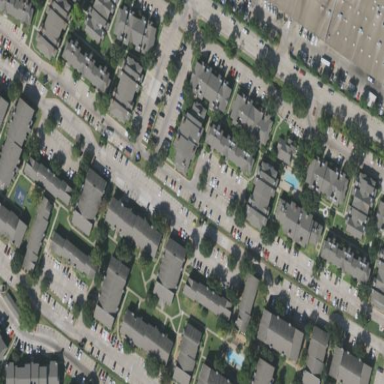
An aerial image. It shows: Residential area with apartments.